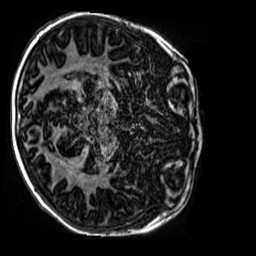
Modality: MP2RAGE
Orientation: axial
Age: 12
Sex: male
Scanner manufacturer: siemens
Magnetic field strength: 3 T
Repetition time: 4 s
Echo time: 0.00299 s